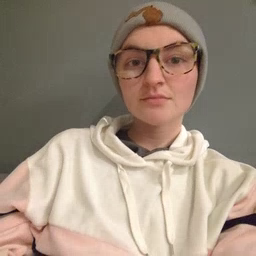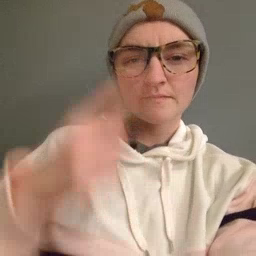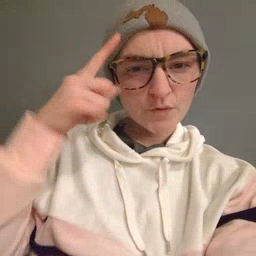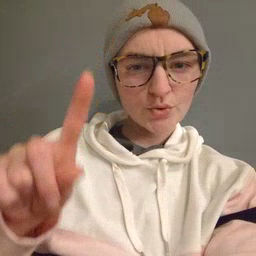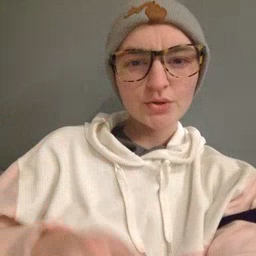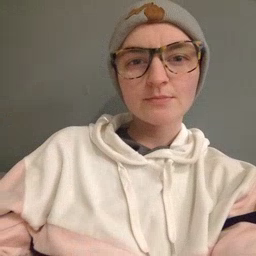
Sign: for